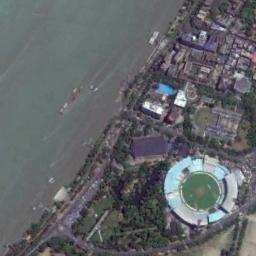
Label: stadium